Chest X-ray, PA view. Patient: 24 years old, sex F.
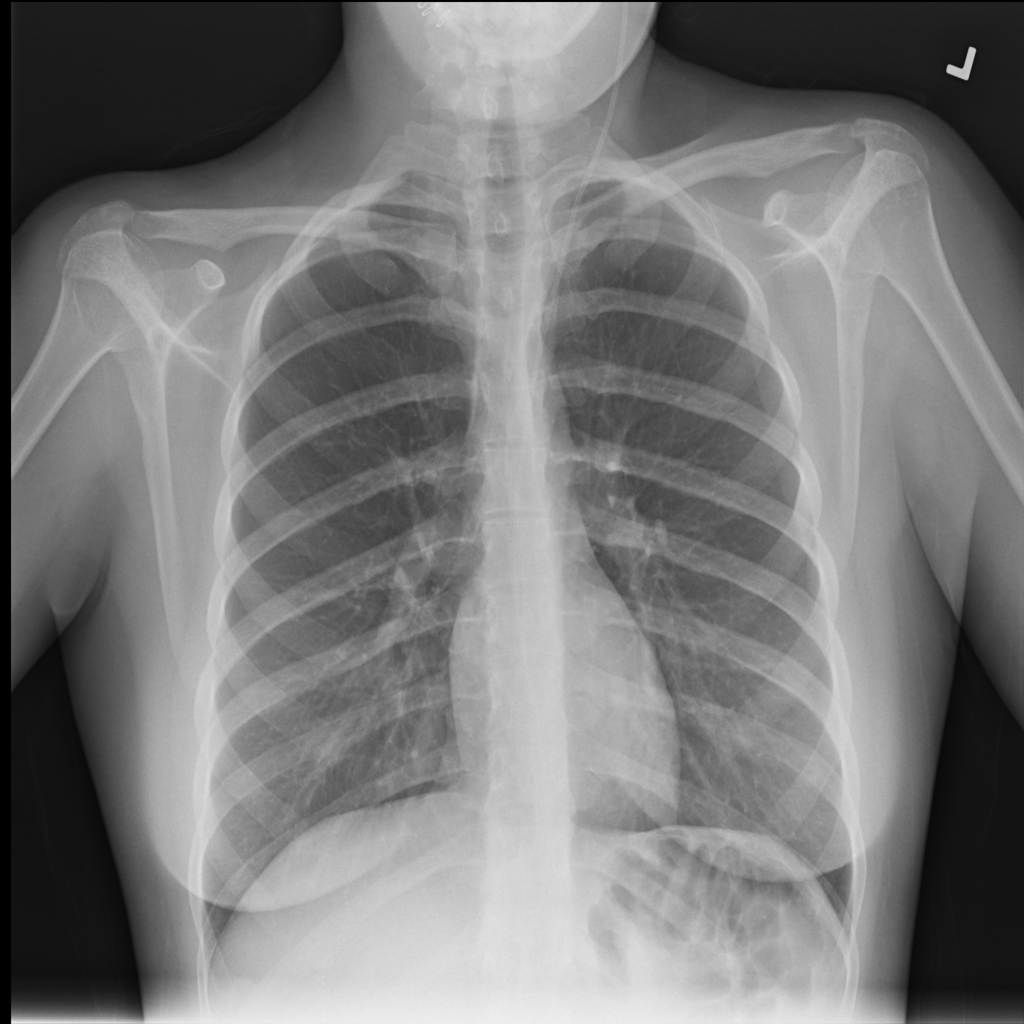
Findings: No Finding